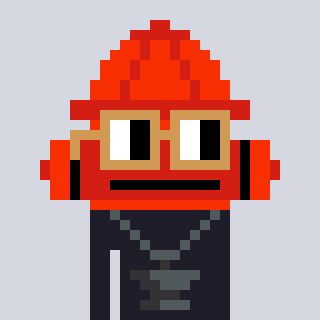
a pixel art character with square brown glasses, a fire hydrant-shaped head and a grayscale-colored body on a cool background